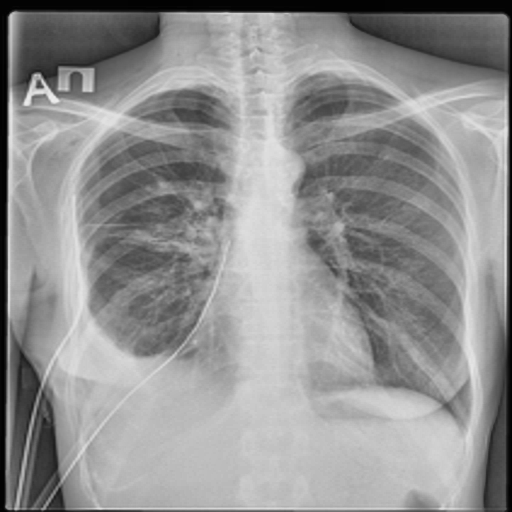
Finding: TUBERCULOSIS